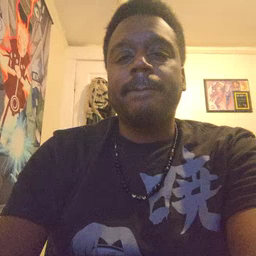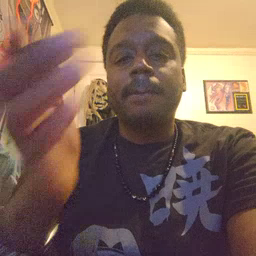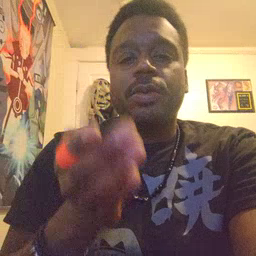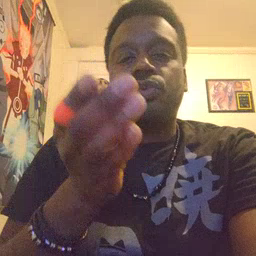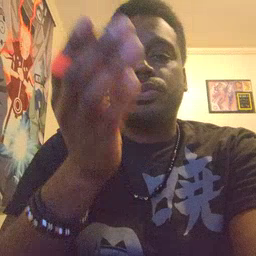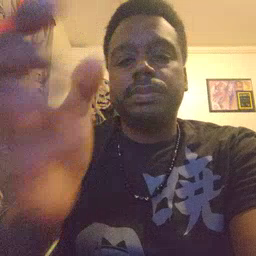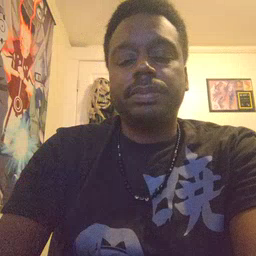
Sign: boat